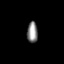
Tissue: lung
Cell type: Myeloid cells
Senescence score: 0.5645
Nuclear area (px): 216
Mean DAPI intensity: 139.44